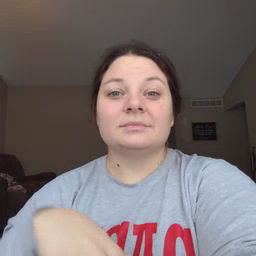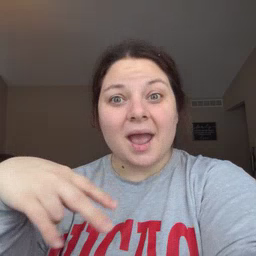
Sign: dance